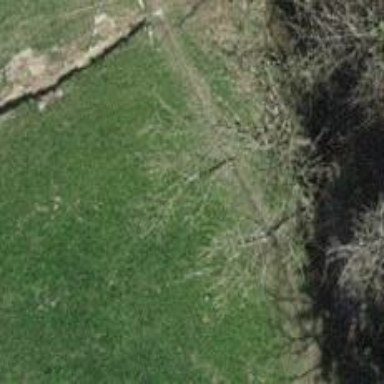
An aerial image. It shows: Unpaved path.